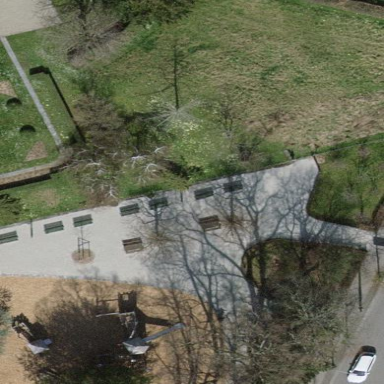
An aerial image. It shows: Playground area for leisure land.